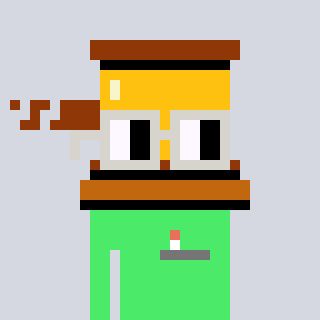
a pixel art character with square light gray glasses, a gavel-shaped head and a teal-colored body on a cool background